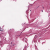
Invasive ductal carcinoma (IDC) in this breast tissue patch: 0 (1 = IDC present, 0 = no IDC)